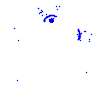
Particle: electron